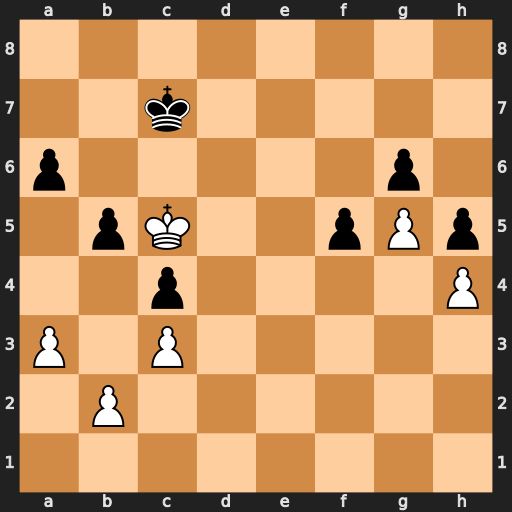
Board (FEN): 8/2k5/p5p1/1pK2pPp/2p4P/P1P5/1P6/8
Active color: w
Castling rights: -
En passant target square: f6
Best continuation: gxf6 Kd7 Kd5